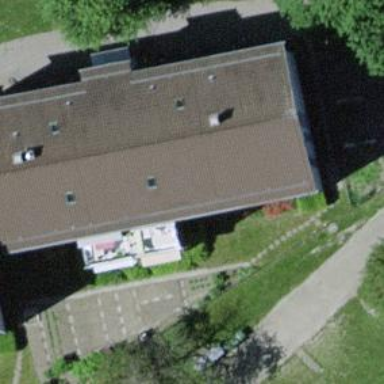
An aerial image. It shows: View of apartment building.